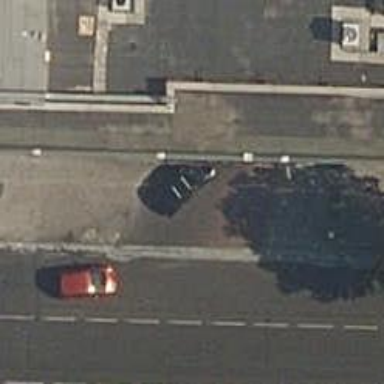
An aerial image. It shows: Parking entrance.